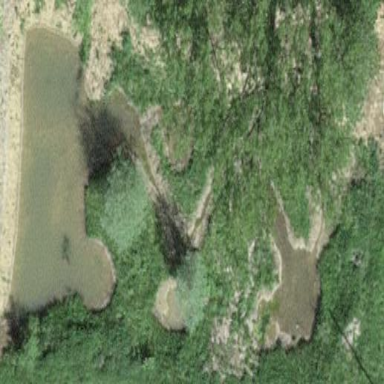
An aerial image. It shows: Pond surrounded by natural water.